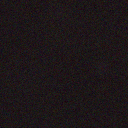
Screen state: off